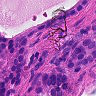
Metastatic tissue present: yes